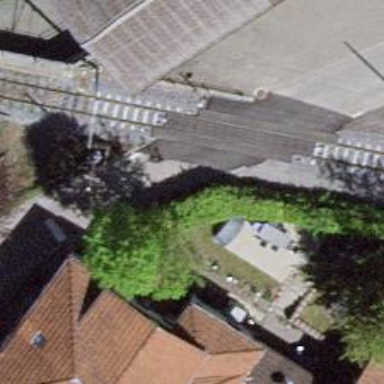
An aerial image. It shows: Narrow-gauge railway bridge with electrified tracks and single track passing over it.